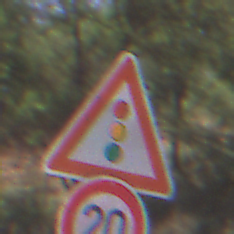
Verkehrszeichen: Lichtzeichenanlage
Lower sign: Geschwindigkeit20
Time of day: Midday
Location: Outdoor (RoadRail)
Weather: Clear
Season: NotSpecified
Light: Natural